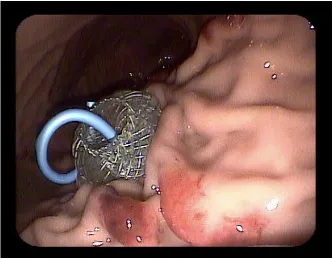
Stent placement.
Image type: endoscopy (gi_endoscopy)